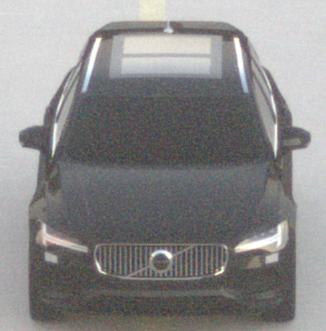
Make: Volvo
Model: V90
Detailed model: -
Model produced from: 2016
Model produced until: 2020
Doors: 5
Color: black
Road condition: dry road
Daytime: sunrise or sunset
Contrast: low contrast